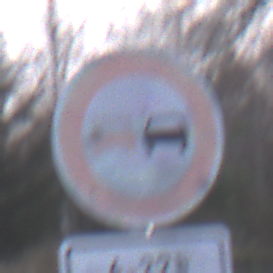
Verkehrszeichen: Ueberholverbot
Zusatzzeichen unten: ZeitangabenMitBeschraenkungAufWochentage4
Umgebung: Outdoor, Nature
Tageszeit: MorningAfternoon
Wetter: PartlyCloudy
Licht: Natural
Jahreszeit: NotSpecified
Kontrast: HighContrast